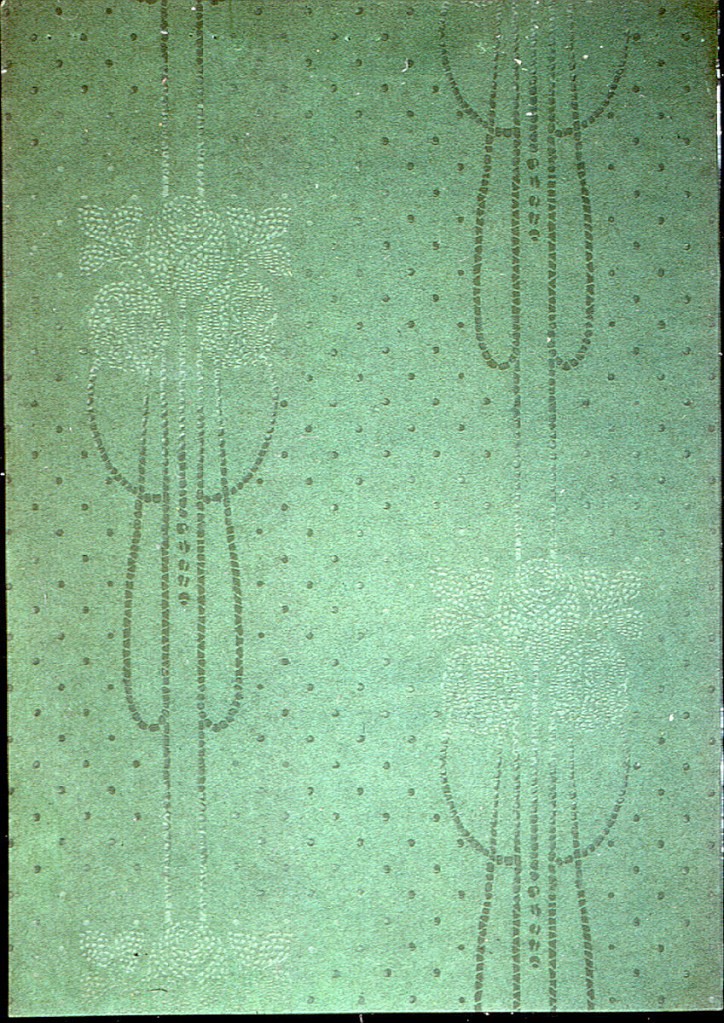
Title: Sidewall - sample
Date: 1906–07
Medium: Machine-printed paper
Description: Roses with leaves having look of embroidery. Long loops and lines, rope-like, are attached to the roses and connect the motifs vertically. Polk dots fill the background. Printed in shades of green.